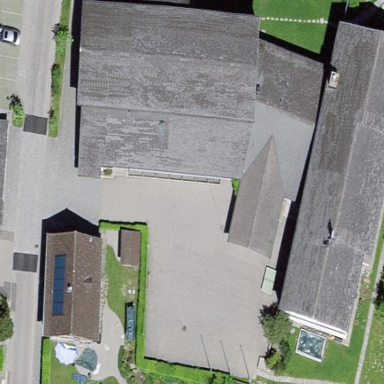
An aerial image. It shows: School building.